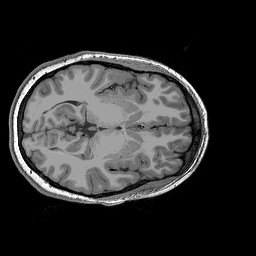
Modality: T1w
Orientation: axial
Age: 19
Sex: female
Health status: ill